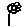
Label: flower